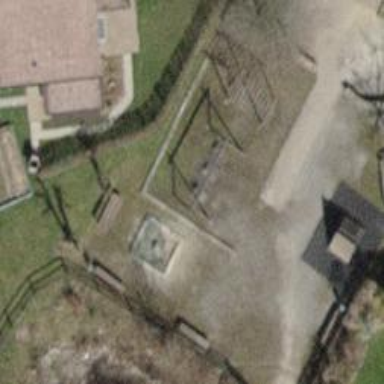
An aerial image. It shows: Playground area for leisure activities on the land.